Question: So I'm having the hardest time figuring out what this thing is called, or where I can find it. I have an app where I would like to use this icon, or button or whatever it is, but I can't find it in Apple's system supplied buttons.
Here is a picture of the icon I'm looking for (it's in the red circle):

I know that Pandora uses this same icon, but where the heck did they find it?
Thanks,
Robbie
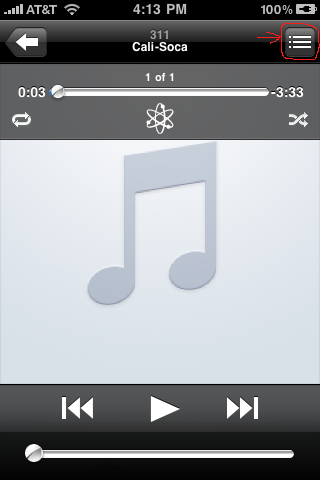
Answer: That button is a custom image, it's not part of the standard icons that come with the SDK. I'd guess Pandora recreated the image.